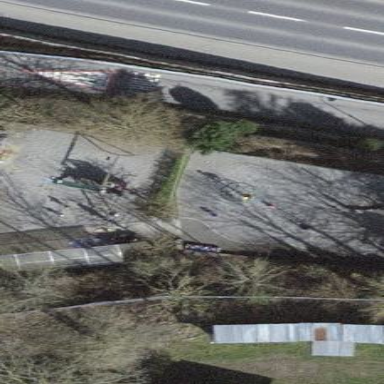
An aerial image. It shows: Playground area for leisure land.